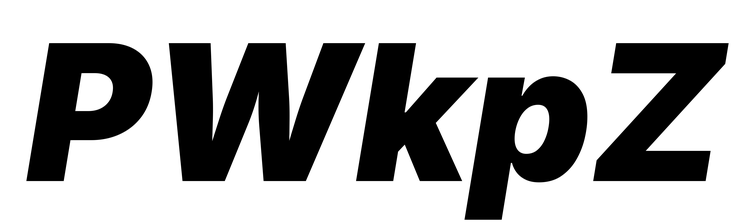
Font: Inter-Italic_Black_Italic